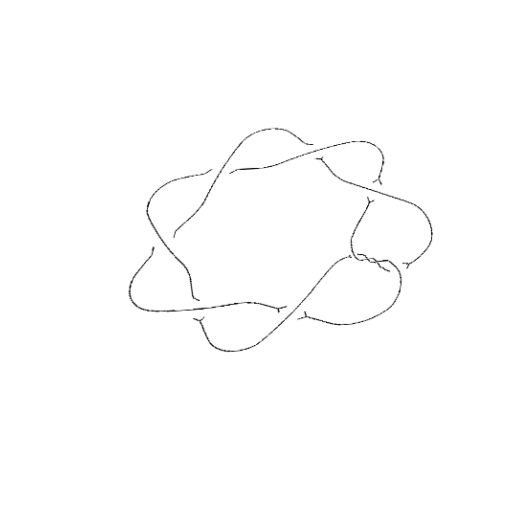
Crossing number: 10